Question: I have a table with 2 columns. In column 1, I have a string information, in column 2, I have a logical index
'''
%% Tables and their use
T={'A2P3';'A2P3';'A2P3';'A2P3 with (extra1)';'A2P3 with (extra1) and (extra 2)';'A2P3 with (extra1)';'B2P3';'B2P3';'B2P3';'B2P3 with (extra 1)';'A2P3'};
a={1 1 0 1 1 0 1 1 0 1 1 }
T(:,2)=num2cell(1);
T(3,2)=num2cell(0);
T(6,2)=num2cell(0);
T(9,2)=num2cell(0);
T=table(T(:,1),T(:,2));
class(T.Var1);
class(T.Var2);
T.Var1=categorical(T.Var1)
T.Var2=cell2mat(T.Var2)
class(T.Var1);
class(T.Var2);
if T.Var1=='A2P3' & T.Var2==1
disp 'go on'
else
disp 'change something'
end
'''
-
** still don't know how to do that but here it goes
*** why working with tables is a double edged sword (but still cool): I have to be very aware of the class inside the table to refer to it in an if else construct, here I had to convert two columns to categorical and to double from cell to make it work...
Here is what my data looks like:

I want to have this:
'''
if T.Var1=='A2P3*************************' & T.Var2==1
disp 'go on'
else
disp 'change something'
end
'''
I manage to tell matlab to do as i wish, but the whole point of this post is: how do i tell matlab to ignore what comes after A2P3 in the string, where the string length is variable? because otherwise it would be very tiring to look up every single piece of string information left on A2P3 (and on B2P3 etc) just to say thay.
How do I do that?
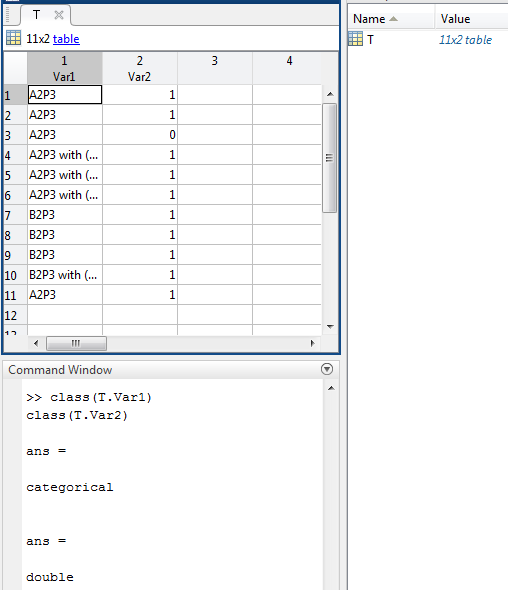
Answer: Assuming you are working with 'T' (cell array) as listed in your code, you may use this code to detect the successful matches -
'''
%%// Slightly different than yours
T={'A2P3';'NotA2P3';'A2P3';'A2P3 with (extra1)';'A2P3 with (extra1) and (extra 2)';'A2P3 with (extra1)';'B2P3';'B2P3';'NotA2P3';'B2P3 with (extra 1)';'A2P3'};
a={1 1 0 1 1 0 1 1 0 1 1 }
T(:,2)=num2cell(1);
T(3,2)=num2cell(0);
T(6,2)=num2cell(0);
T(9,2)=num2cell(0);
%%// Get the comparison results
col1_comps = ismember(char(T(:,1)),'A2P3') | ismember(char(T(:,1)),'B2P3');
comparisons = ismember(col1_comps(:,1:4),[1 1 1 1],'rows').*cell2mat(T(:,2))
'''